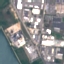
Label: Industrial